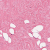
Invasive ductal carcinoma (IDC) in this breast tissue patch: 0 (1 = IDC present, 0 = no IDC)